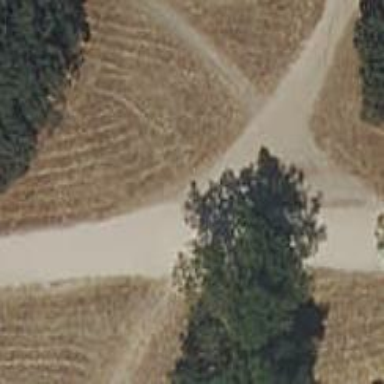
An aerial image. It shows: Gravel path.